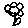
Label: flower